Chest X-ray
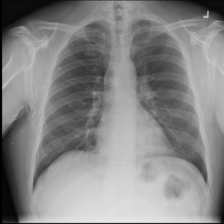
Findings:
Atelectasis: negative
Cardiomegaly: negative
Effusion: negative
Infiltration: positive
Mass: negative
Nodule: negative
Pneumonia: negative
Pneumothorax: negative
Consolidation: negative
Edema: negative
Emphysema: negative
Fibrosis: negative
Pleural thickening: negative
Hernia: negative